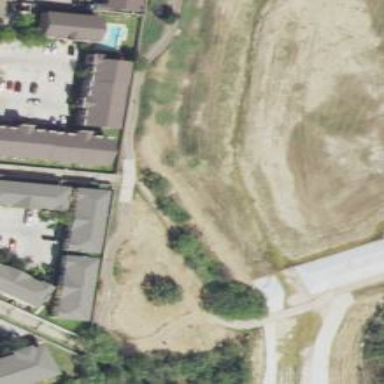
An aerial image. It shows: Disc golf hole.